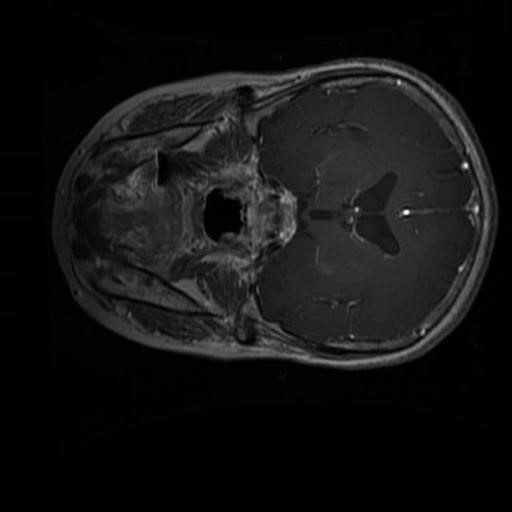
Label: brain_glioma